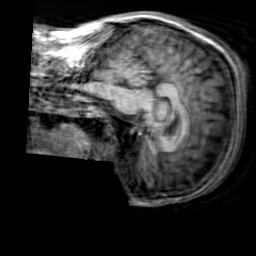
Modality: T1w
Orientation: sagittal
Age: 38
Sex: male
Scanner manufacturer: siemens
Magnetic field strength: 3 T
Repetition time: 2.3 s
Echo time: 0.00303 s